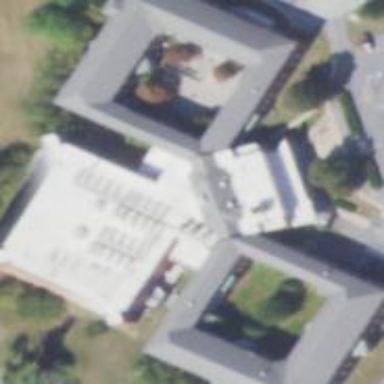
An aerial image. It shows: Government office building.